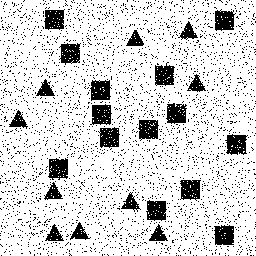
Squares: 14
Triangles: 10
Stars: 0
Total shapes: 24